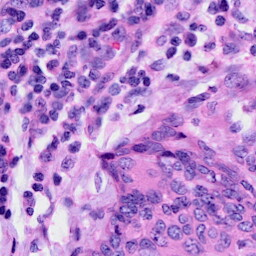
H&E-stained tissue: Cervix